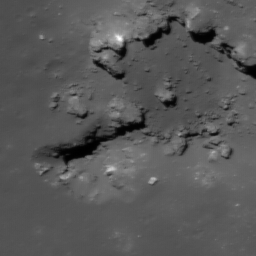
Pit: Jackson 1b
Host crater: Jackson
Host type: impact_melt
Lunar coordinates: latitude 22.419, longitude 196.283